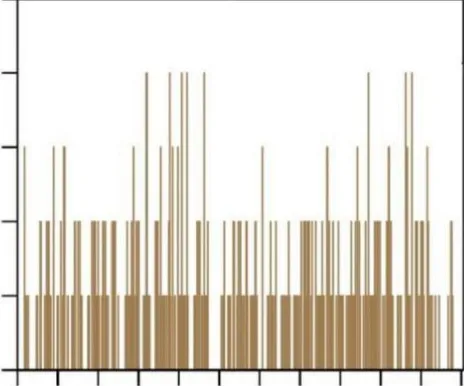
Next-generation sequencing and metagenomics analysis. Proteus mirabilis specific reads and its nucleotide position along the Proteus mirabilis genome.
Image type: pathology (immunostaining)